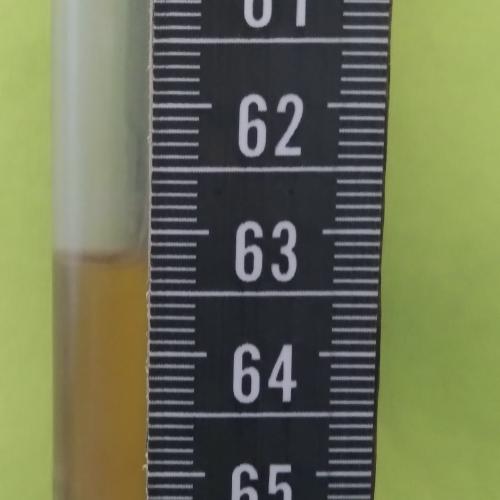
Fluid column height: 63.2 cm